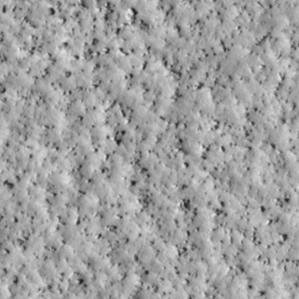
Label: non_frost